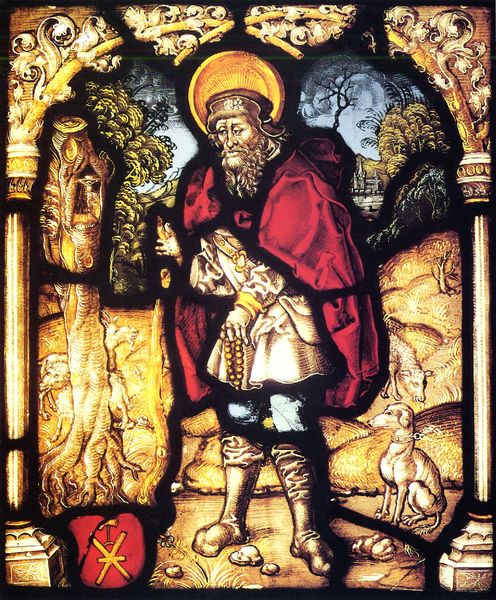
Titel: Hl. Wendelin mit unbekanntem Stifterwappen
Institution: Darmstadt, Hessisches Landesmuseum
Schlagwörter: baum, blau, blätter, gemälde, kopf, mann, umhang, bäume, gelb, landschaft, stadt, fenster, glas, hut, szene, säule, säulen, hund, hunde, rot, malerei, bart, hose, gesicht, rahmen, steine, bild, bildnis, gewand, gold, mantel, blatt, perle, ranken, bogen, alter mann, kette, lamm, schaf, alter, wurzel, stiefel, arkaden, wappen, heiligenschein, wurzeln, glasmalerei, heiliger, märtyrer, gerahmt, heilig, rosenkranz, purpur, einsiedler, andreas, heili